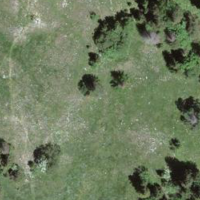
EUNIS habitat code: 23
Species observed at this site:
Lophophanes cristatus
Orchis mascula
Garrulus glandarius
Sedum acre
Falco tinnunculus
Periparus ater